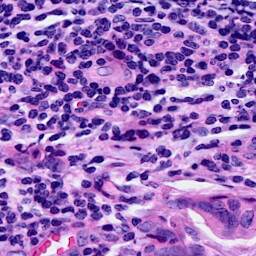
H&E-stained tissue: Breast